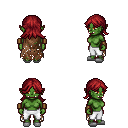
a pixel art fantasy rpg character, female body template, orc, green skin, brown tattered cape, white pants, brunette loose hair, leather bracers, white slippers, four views (front, back, left, right), 2x2 character sprite sheet, small pixel art, hard edges, no anti-aliasing